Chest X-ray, PA view. Patient: 33 years old, sex F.
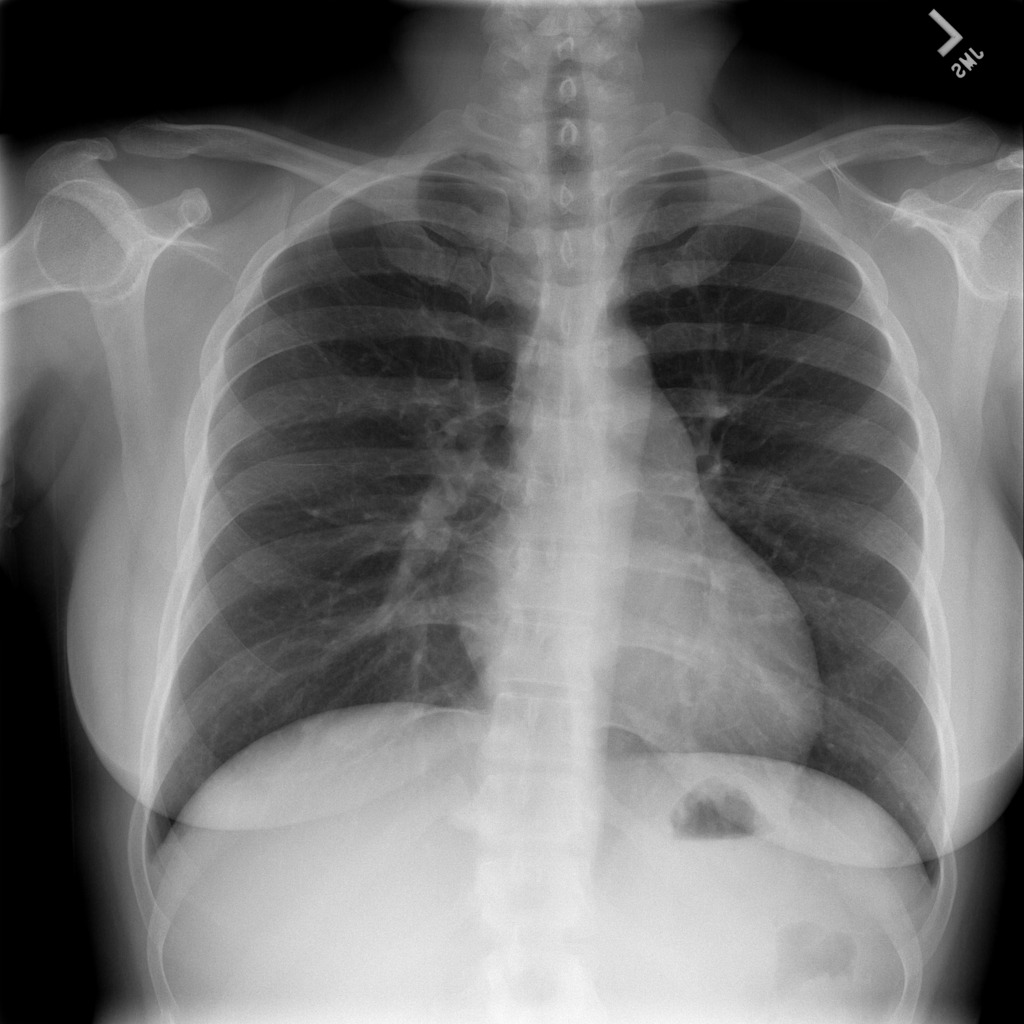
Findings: No Finding